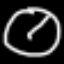
Label: clock